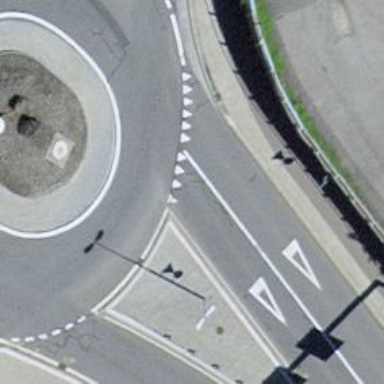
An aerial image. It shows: Road with "give way" sign.